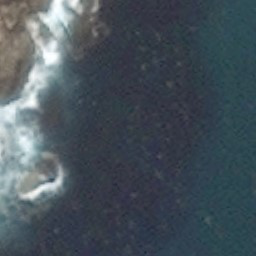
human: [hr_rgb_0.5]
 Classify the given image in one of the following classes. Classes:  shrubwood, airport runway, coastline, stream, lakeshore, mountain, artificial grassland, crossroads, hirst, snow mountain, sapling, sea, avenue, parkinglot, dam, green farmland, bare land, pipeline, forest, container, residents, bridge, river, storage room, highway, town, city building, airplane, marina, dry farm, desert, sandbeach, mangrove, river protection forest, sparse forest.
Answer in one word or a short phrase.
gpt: coastline